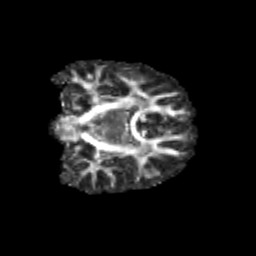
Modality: FA
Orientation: coronal
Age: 9
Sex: male
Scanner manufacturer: siemens
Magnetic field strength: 3 T
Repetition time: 3.8 s
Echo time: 0.07 s